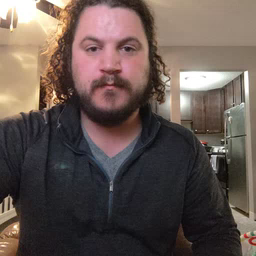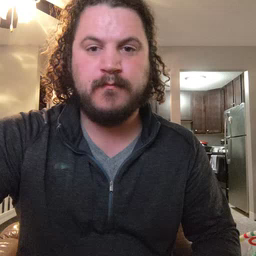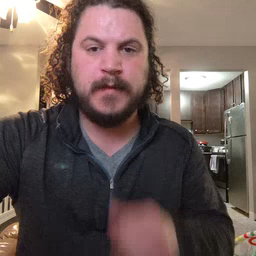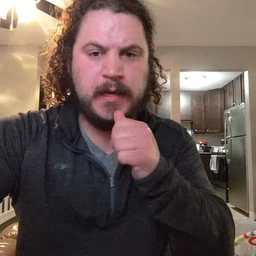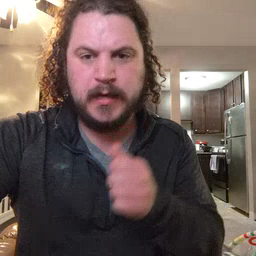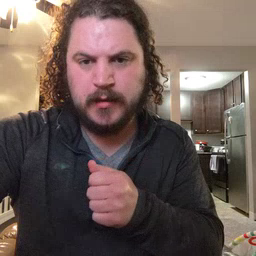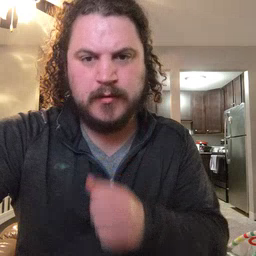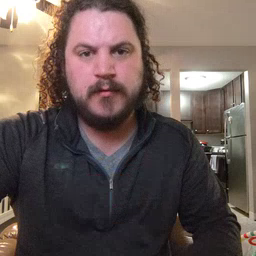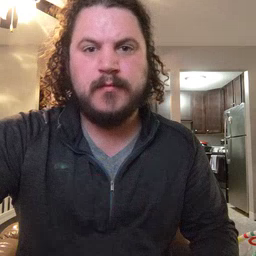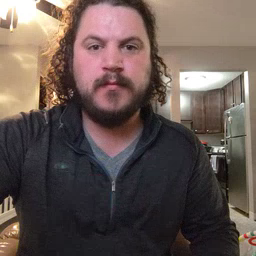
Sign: hide